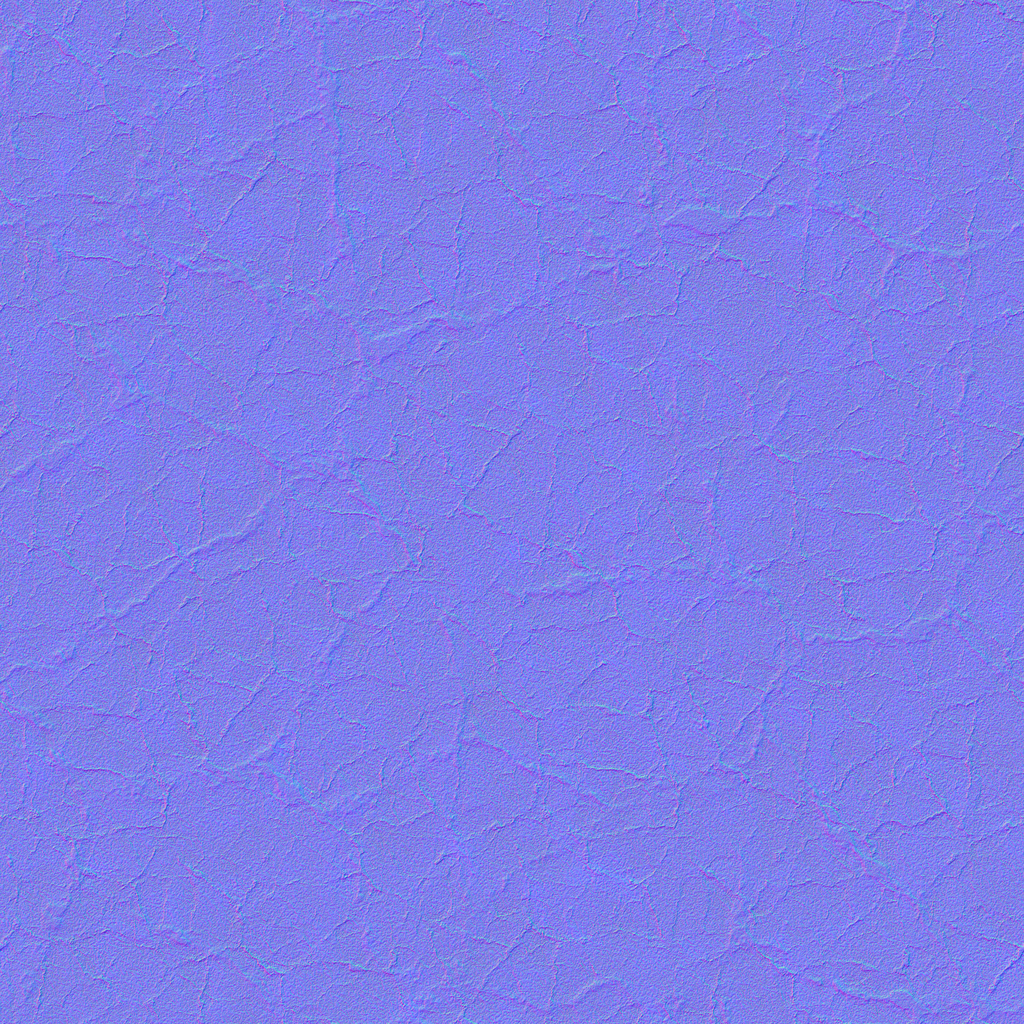
Texture map type: NormalDX